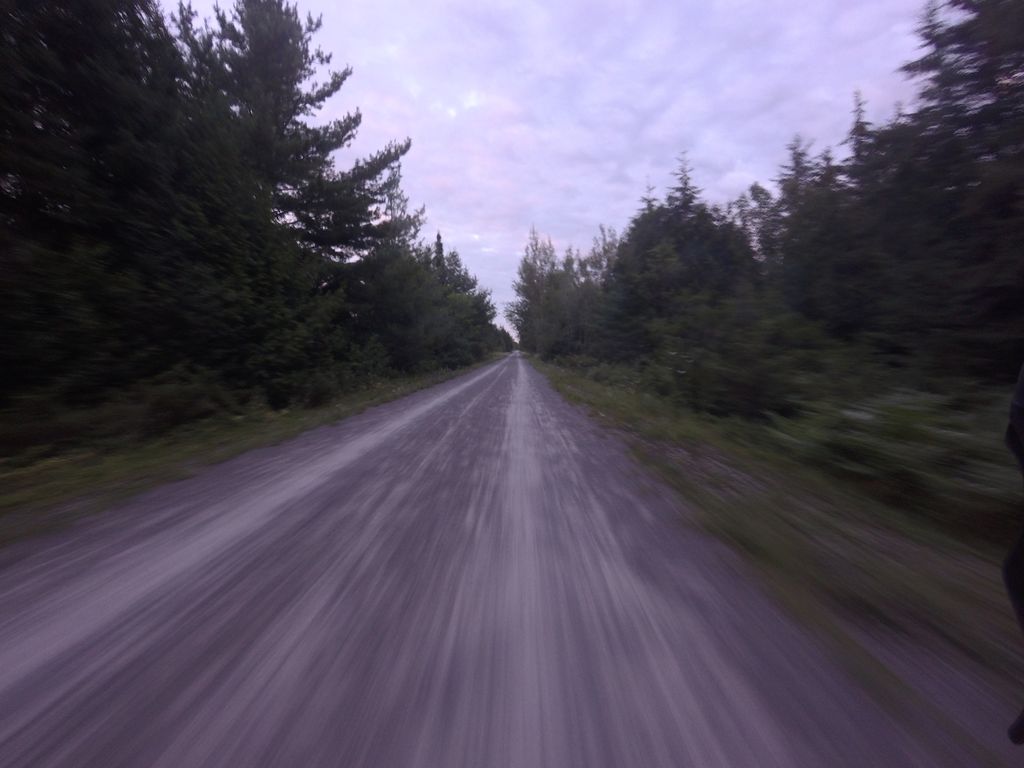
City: ottawa-gatineau